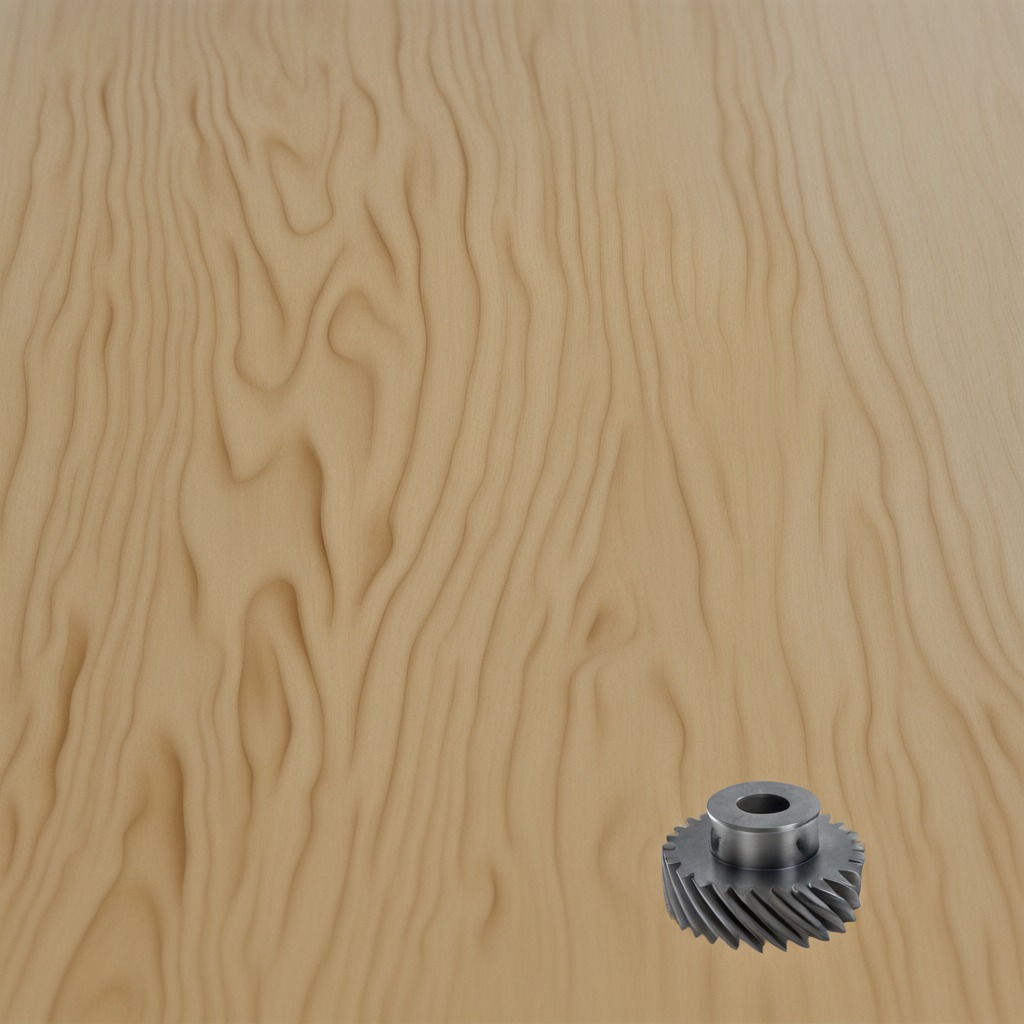
A steel gear with teeth is lying on the plywood surface.